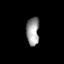
Tissue: prostate
Cell type: T cells
Senescence score: 0.3028
Nuclear area (px): 356
Mean DAPI intensity: 153.138